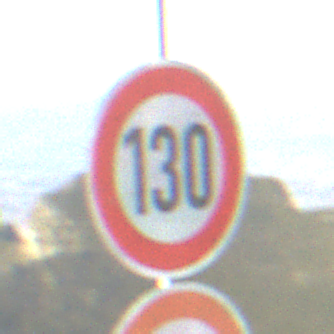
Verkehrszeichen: Geschwindigkeit130
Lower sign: Ueberholverbot
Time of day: SunriseSunset
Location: Outdoor (Nature)
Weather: PartlyCloudy
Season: NotSpecified
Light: Natural